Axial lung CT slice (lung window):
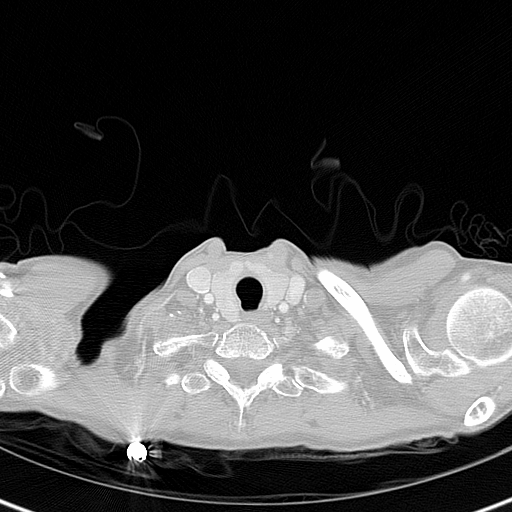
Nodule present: no